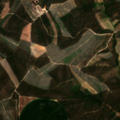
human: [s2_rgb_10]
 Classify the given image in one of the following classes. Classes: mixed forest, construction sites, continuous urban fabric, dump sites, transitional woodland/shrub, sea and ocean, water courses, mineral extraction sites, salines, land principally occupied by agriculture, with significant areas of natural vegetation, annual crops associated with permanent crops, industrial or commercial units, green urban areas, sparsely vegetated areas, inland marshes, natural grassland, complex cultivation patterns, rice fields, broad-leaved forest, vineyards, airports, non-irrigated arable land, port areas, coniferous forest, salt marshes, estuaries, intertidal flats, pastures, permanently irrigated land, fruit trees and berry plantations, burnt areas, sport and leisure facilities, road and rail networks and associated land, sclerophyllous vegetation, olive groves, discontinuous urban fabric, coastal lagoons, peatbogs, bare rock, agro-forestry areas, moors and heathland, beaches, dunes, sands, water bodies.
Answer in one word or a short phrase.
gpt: permanently irrigated land, complex cultivation patterns, broad-leaved forest, mixed forest, transitional woodland/shrub